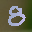
Label: 8